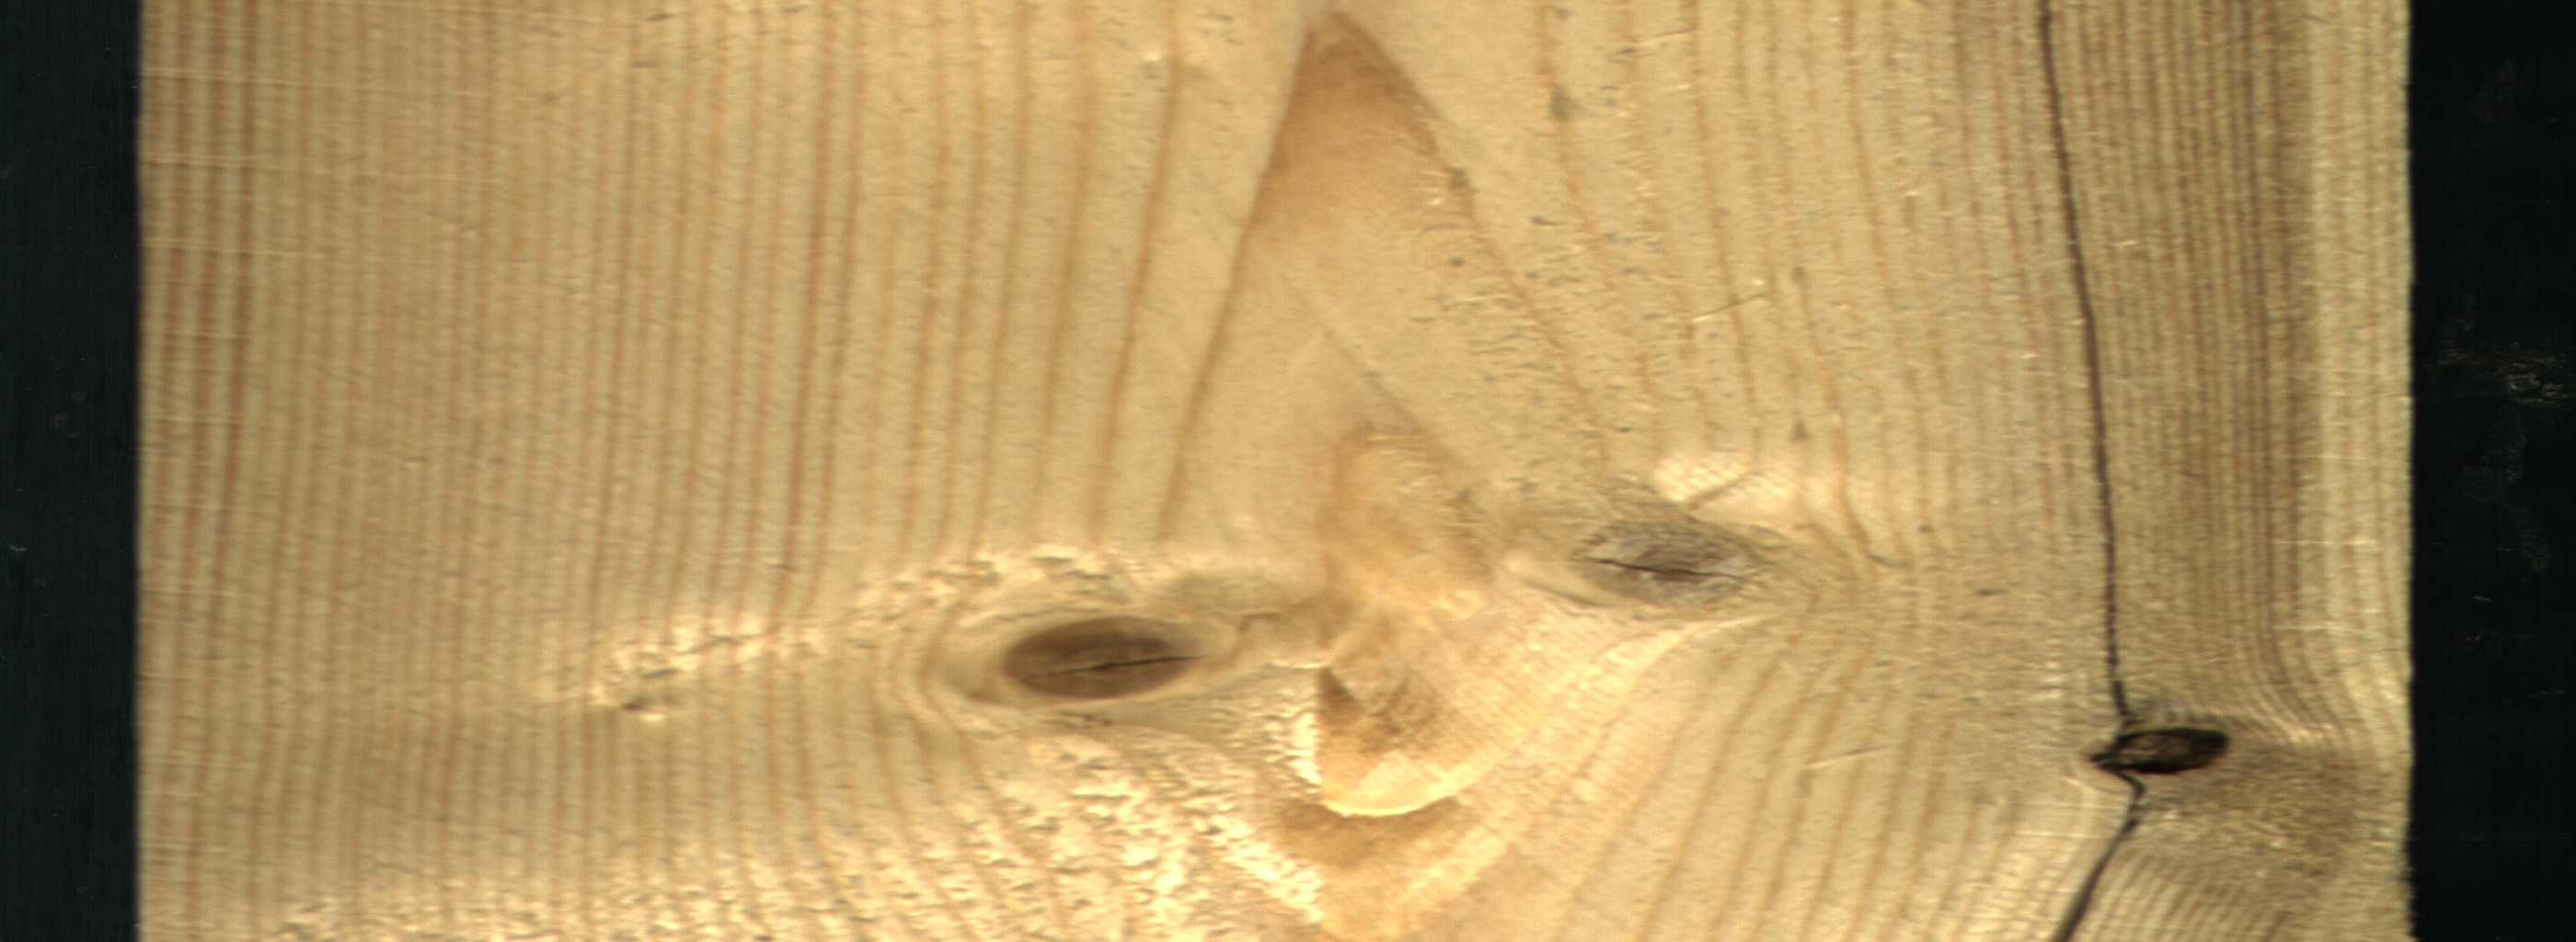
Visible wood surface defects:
Crack
Crack
knot_with_crack
knot_with_crack
Dead_Knot